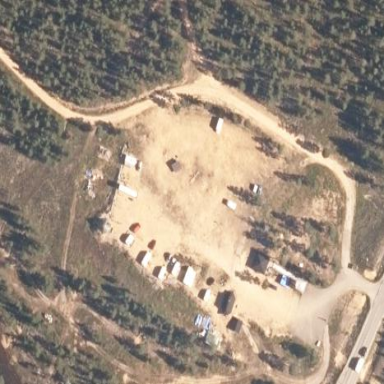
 with tents and caravans available. The site also includes sanitary dump station."